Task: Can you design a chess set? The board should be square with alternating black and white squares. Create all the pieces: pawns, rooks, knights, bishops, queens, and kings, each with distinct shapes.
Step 480:
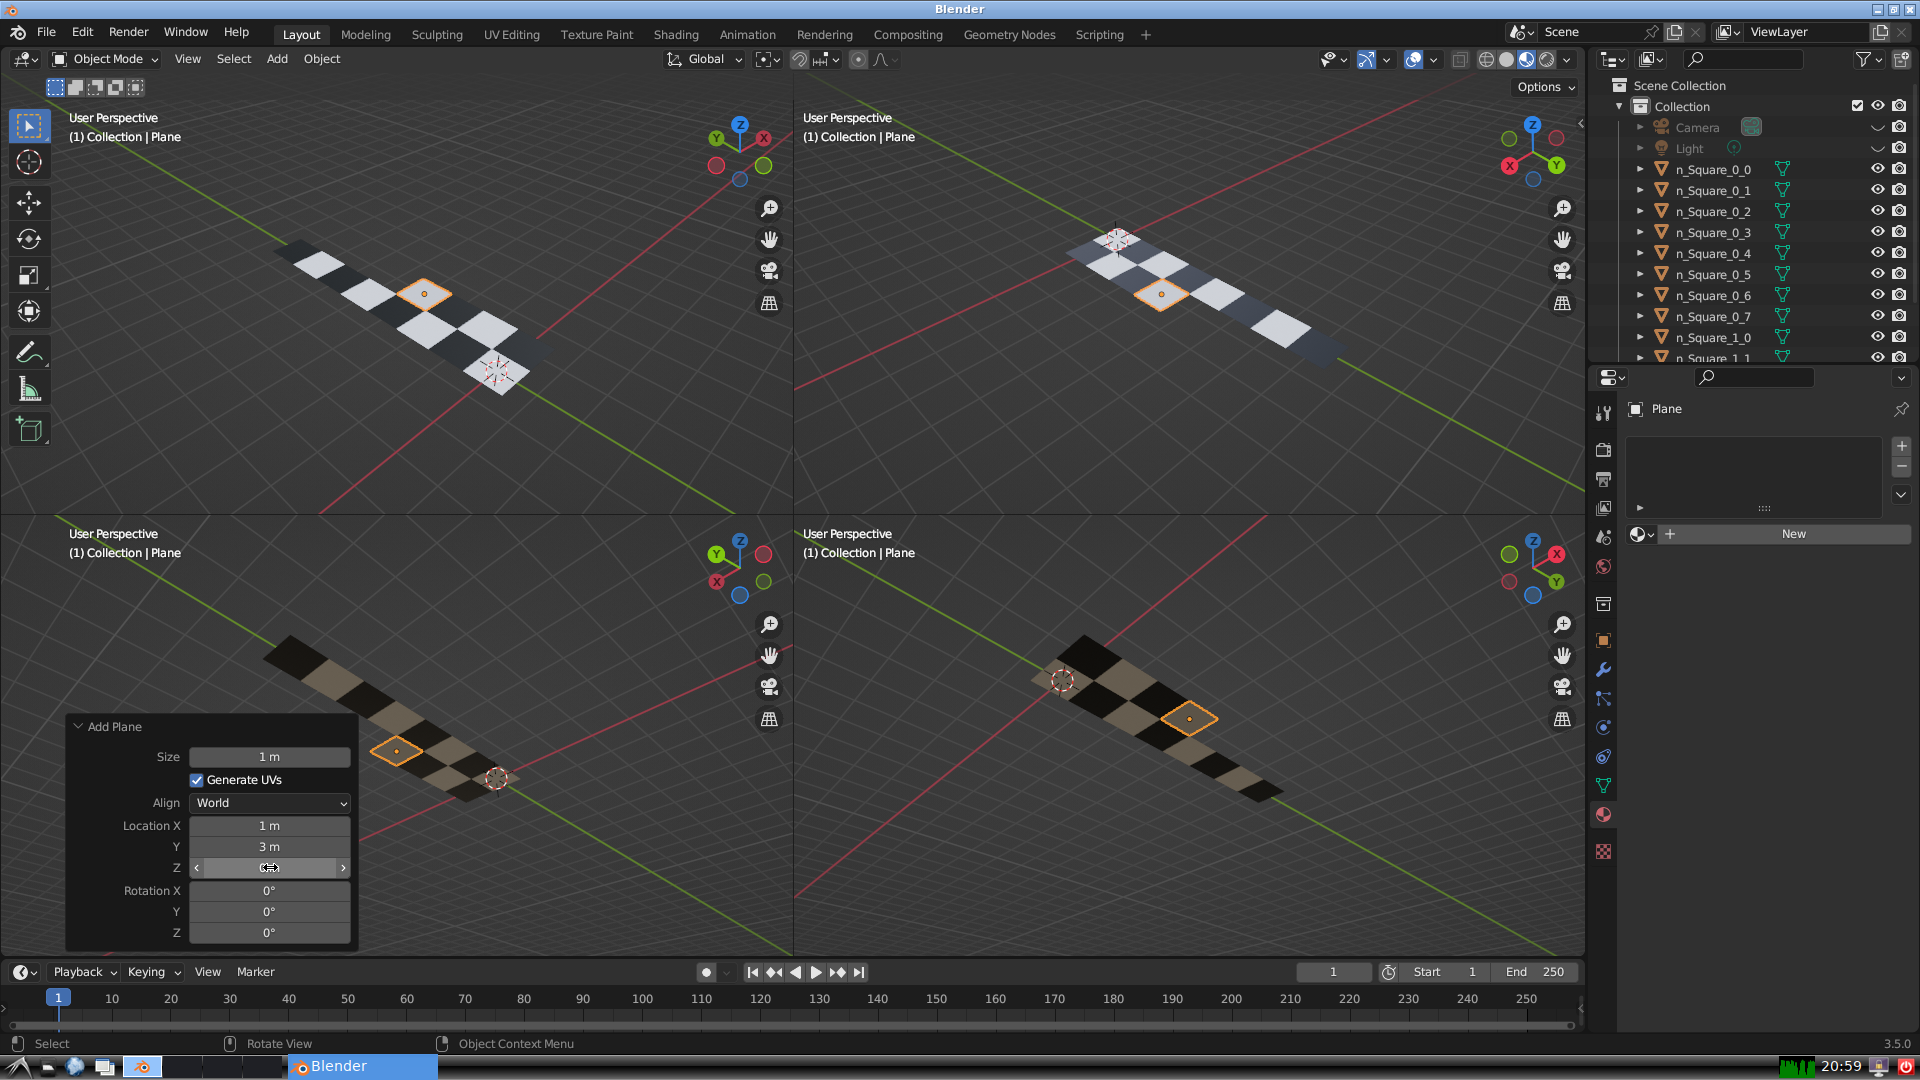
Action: click: no